Question: Hello I'm having some problems with writing a image file to a map in Tomcat.
In the JSP page I'm having this code:
'''
<div class="patterninfo">
<!-- file upload -->
<input type="file" name="file" />
<!-- einde fileupload -->
<input type="submit" name="button" value="Add new pattern" class="button">
</div>
'''
In the EditorServlet I'm having this part of code to write the file to tomcat map (tomcat 8-0-18).
'''
Part FilePart = req.getPart("file");
InputStream imageInputStream = FilePart.getInputStream();
String FileName = FilePart.getSubmittedFileName();
int i = imageInputStream.available();
byte[]b = new byte[i];
imageInputStream.read(b);
FileOutputStream fos = new FileOutputStream("\webapps\Ass2\images\"+FileName);
fos.write(b);
imageInputStream.close();
'''
Exception (System can't find the given path)

I hope you guys can help me out.. I need to save the imagefile in the to the \webapp\Ass2\images\ folder.
Thank you very much.
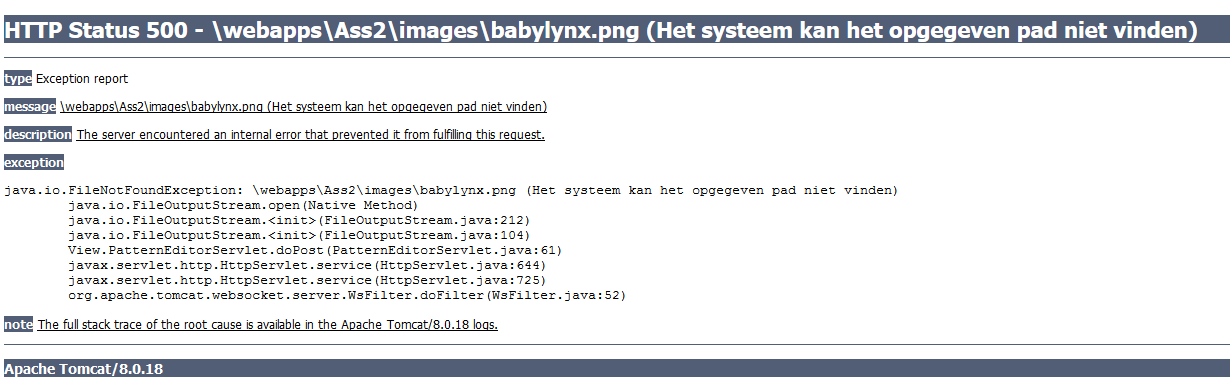
Answer: The error message is self explaining ,the path '\webapp\Ass2\images\' doesnt exist,you need to create it first before putting a file in it.
'''
String file="\webapps\Ass2\images\"+FileName;
File f = new File(file);
f.getParentFile().mkdirs();
f.createNewFile();
FileOutputStream fos = new FileOutputStream(file);
fos.write(b);
imageInputStream.close();
'''